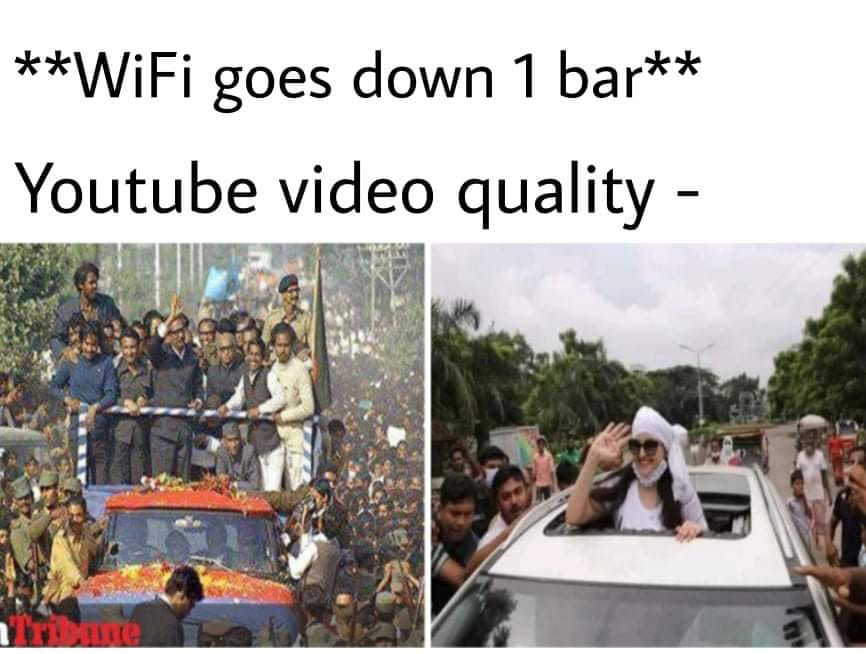
Caption: *WiFi goes down 1 bar**    Youtube video quality -
Label: hate